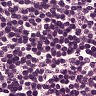
Metastatic tissue present: no